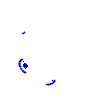
Particle: pion